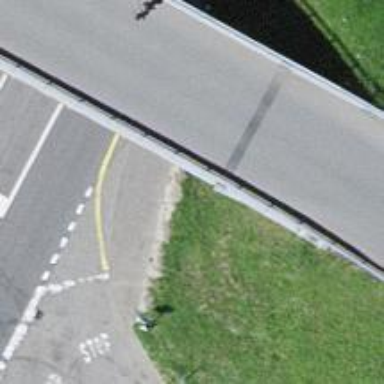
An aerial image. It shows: Residential road with bridge.